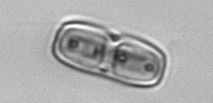
Label: Ephemera